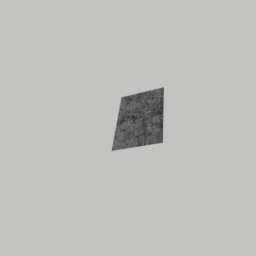
Label: decoration